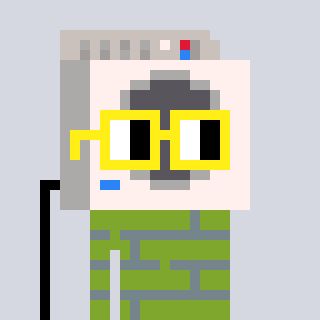
a pixel art character with square yellow glasses, a washing machine-shaped head and a slimegreen-colored body on a cool background